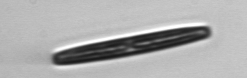
Label: pennate